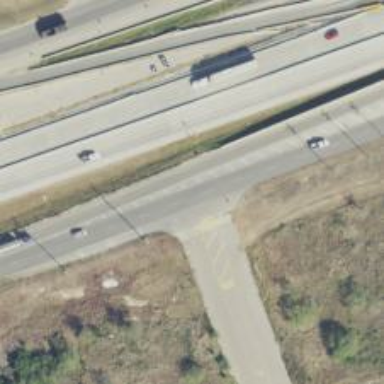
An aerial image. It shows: Secondary road with asphalt surface and frontage road.